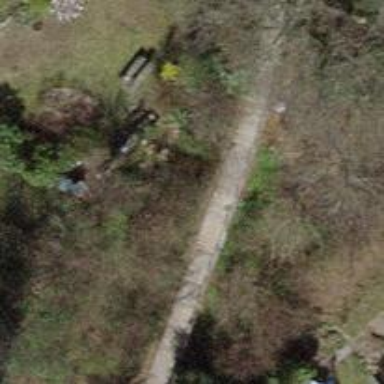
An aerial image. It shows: Concrete steps.